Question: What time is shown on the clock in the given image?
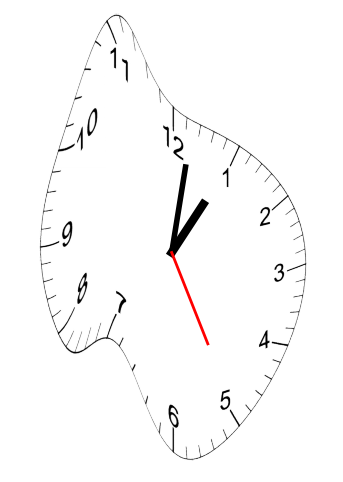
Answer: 01:01:25